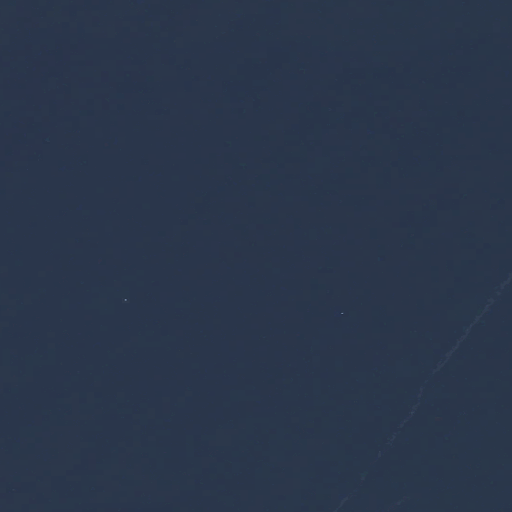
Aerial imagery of island in Maine named Boon Island containing only open water